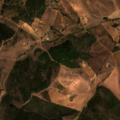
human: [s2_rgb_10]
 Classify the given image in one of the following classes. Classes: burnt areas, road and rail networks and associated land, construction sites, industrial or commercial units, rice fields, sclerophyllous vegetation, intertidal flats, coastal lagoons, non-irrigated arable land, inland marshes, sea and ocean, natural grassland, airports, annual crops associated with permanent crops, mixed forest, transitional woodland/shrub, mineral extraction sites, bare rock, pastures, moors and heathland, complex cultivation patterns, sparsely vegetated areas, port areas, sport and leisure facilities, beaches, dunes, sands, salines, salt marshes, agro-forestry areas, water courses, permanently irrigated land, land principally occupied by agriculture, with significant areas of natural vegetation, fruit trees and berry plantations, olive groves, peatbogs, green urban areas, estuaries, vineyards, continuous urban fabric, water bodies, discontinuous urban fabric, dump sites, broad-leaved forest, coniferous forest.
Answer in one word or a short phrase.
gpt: non-irrigated arable land, complex cultivation patterns, broad-leaved forest, transitional woodland/shrub